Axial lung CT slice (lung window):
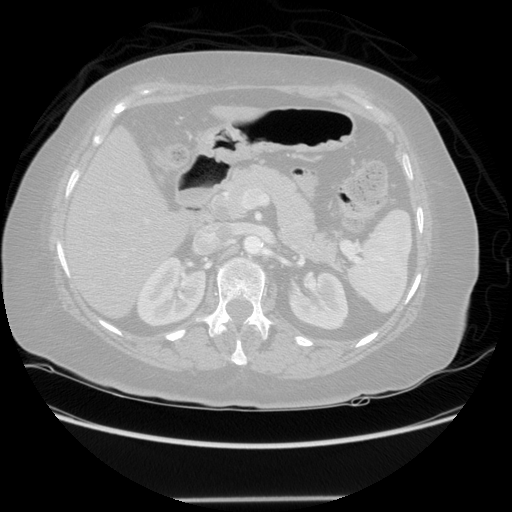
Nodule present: no